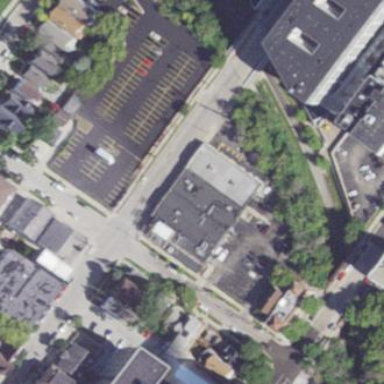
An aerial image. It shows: Part of the building is designated for retail.